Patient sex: M
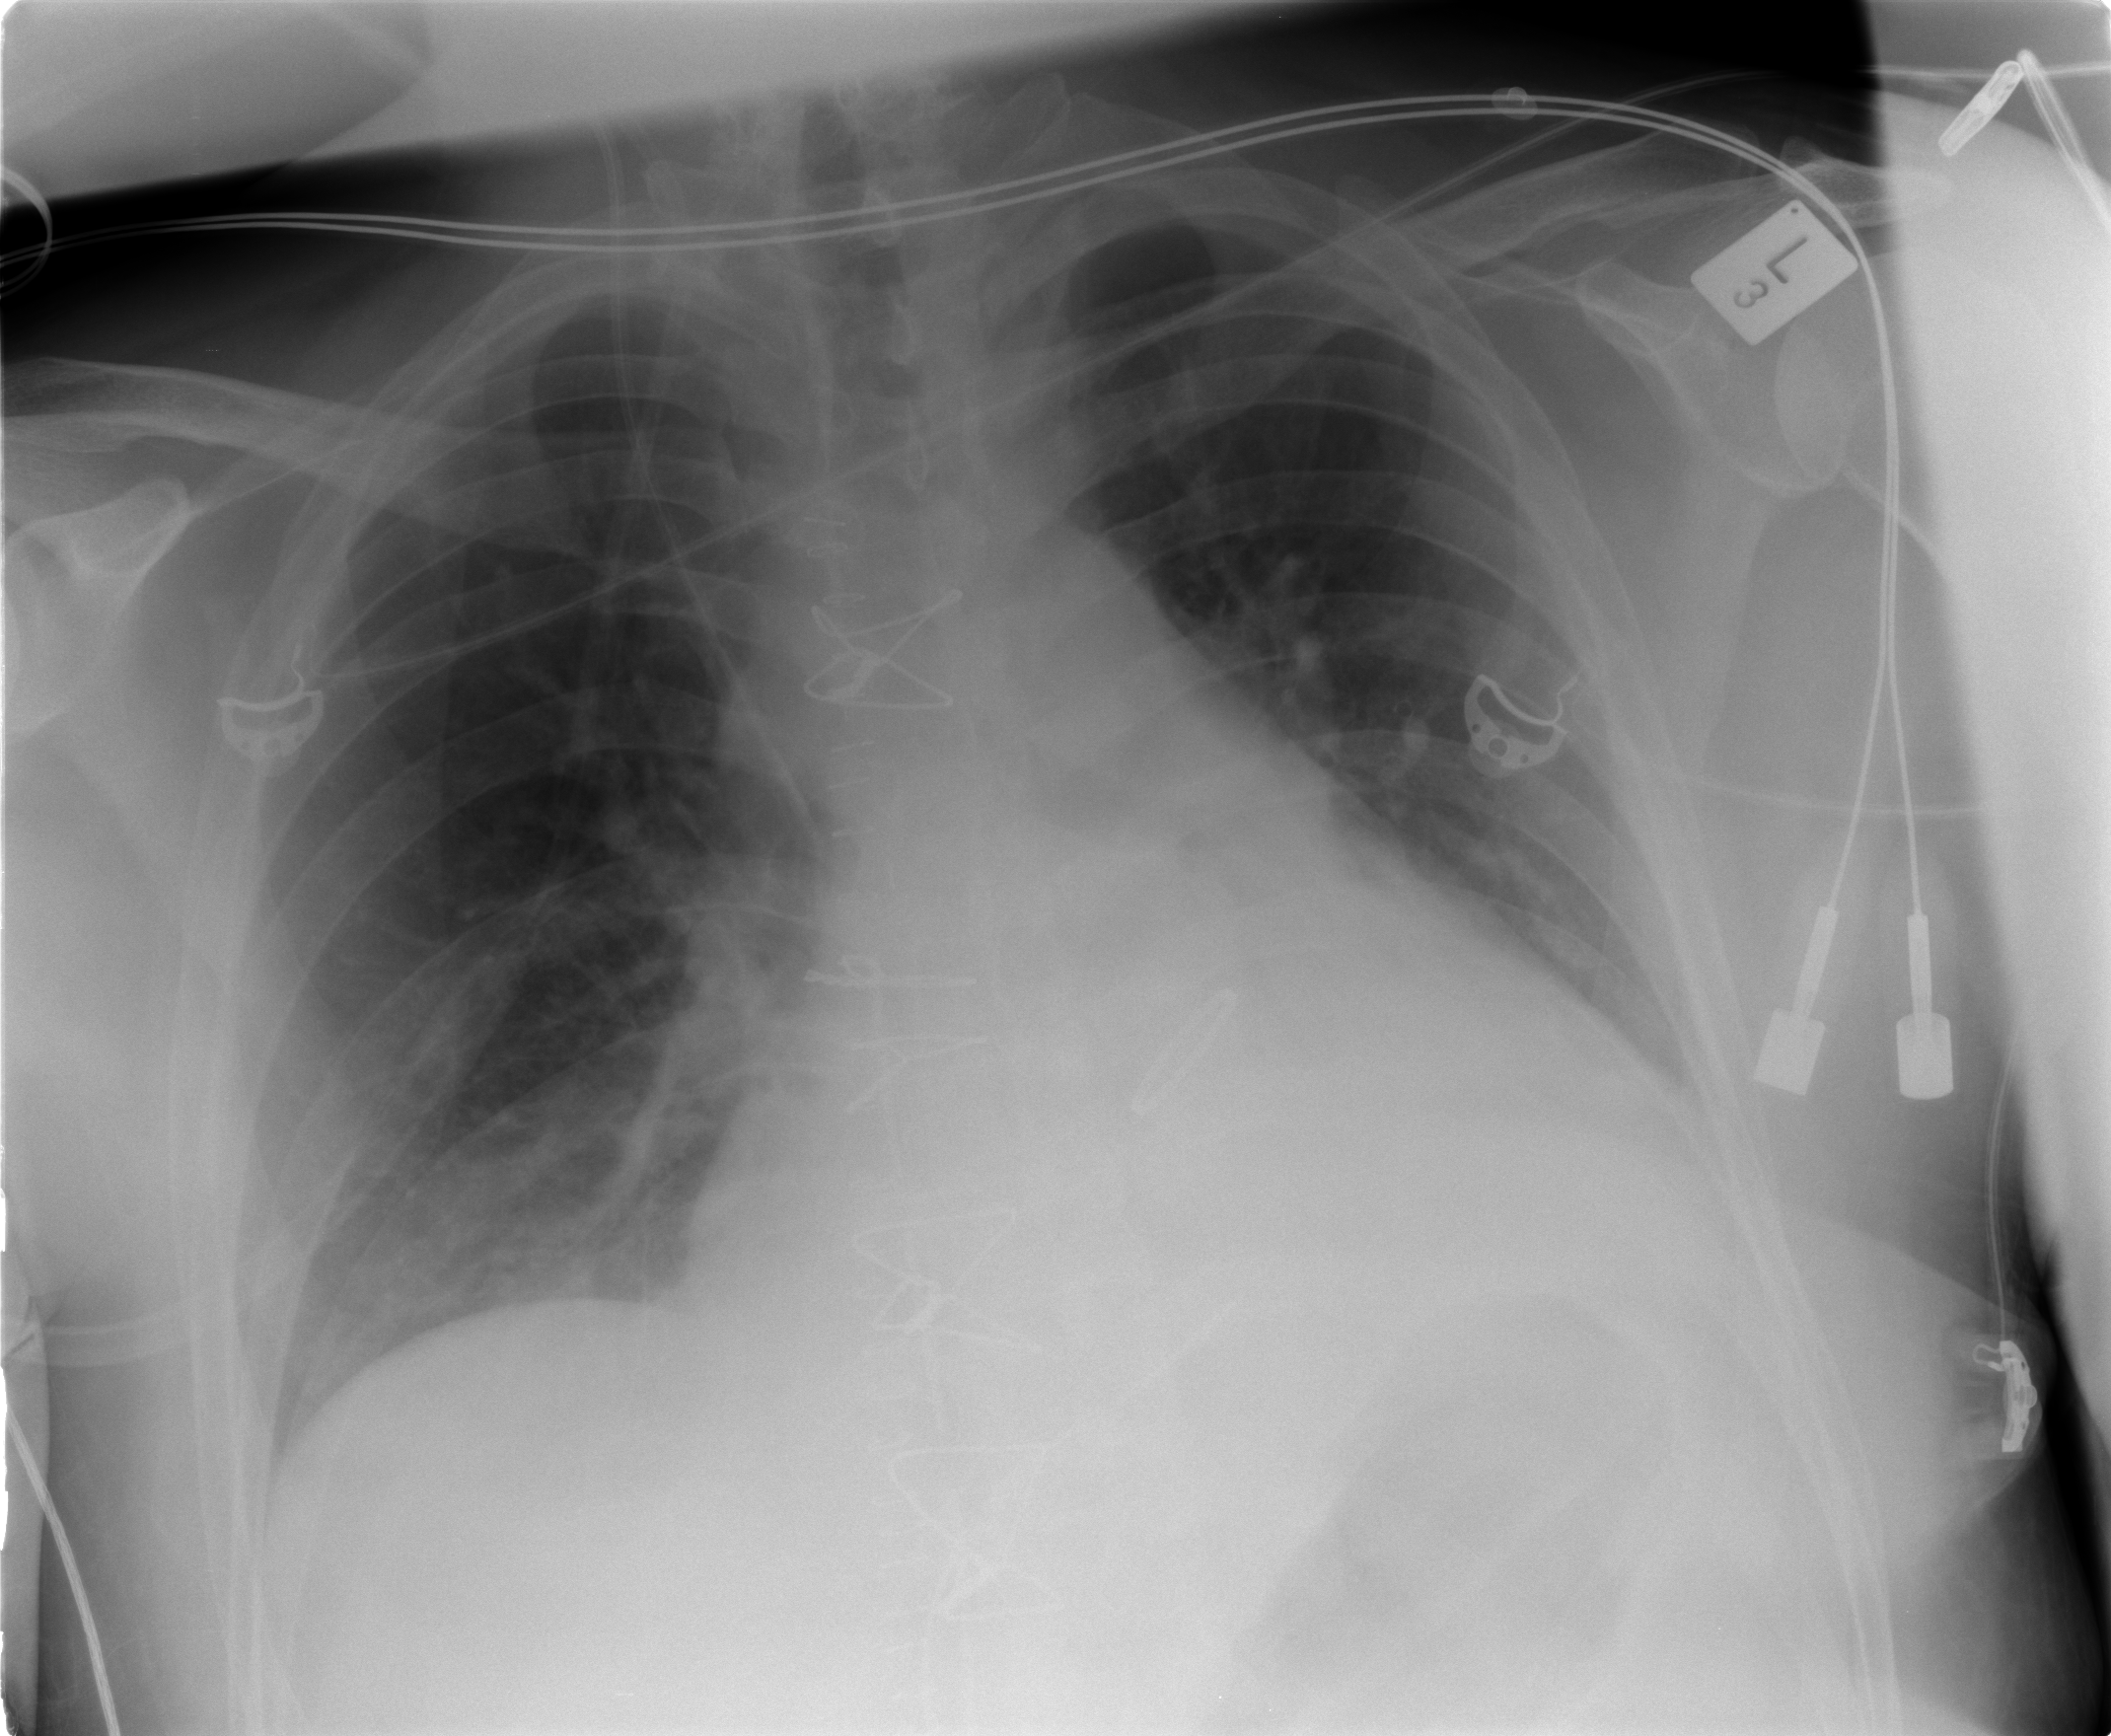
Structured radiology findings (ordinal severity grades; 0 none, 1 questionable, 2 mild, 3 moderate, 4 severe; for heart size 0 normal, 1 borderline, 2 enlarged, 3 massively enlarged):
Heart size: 2
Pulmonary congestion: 1
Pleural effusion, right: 0
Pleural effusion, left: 1
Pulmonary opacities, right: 0
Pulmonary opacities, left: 0
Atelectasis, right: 1
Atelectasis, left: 0